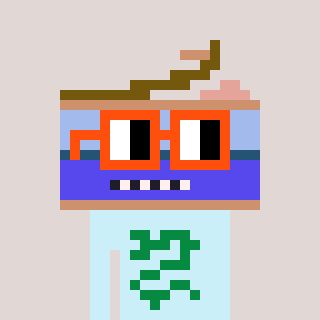
a pixel art character with square orange glasses, a canned ham-shaped head and a cold-colored body on a warm background